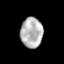
Tissue: prostate
Cell type: B cells
Senescence score: 0.358
Nuclear area (px): 658
Mean DAPI intensity: 180.672